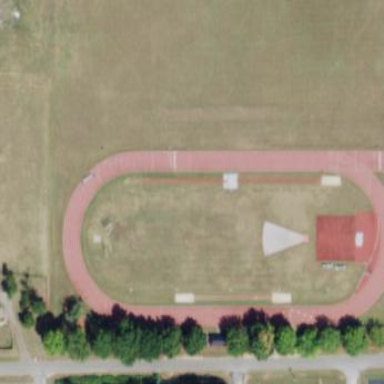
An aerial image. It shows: Athletics pitch used for leisure sports activities.